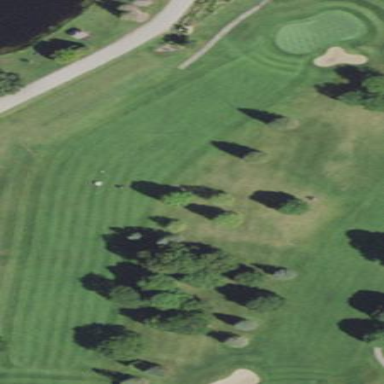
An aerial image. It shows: Area of rough grass used for golf.